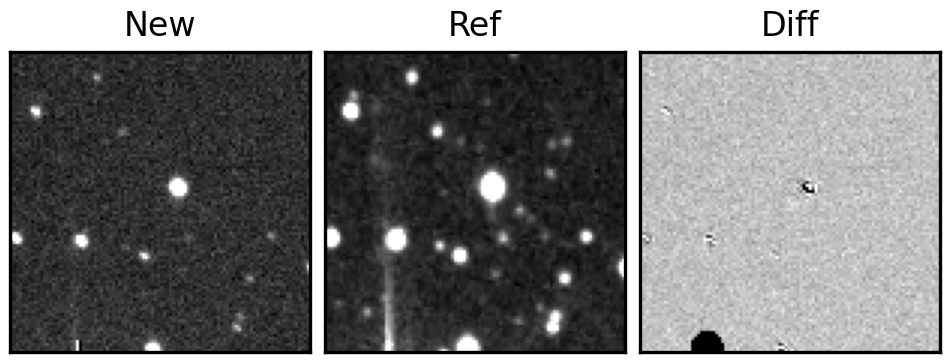
Label: bogus